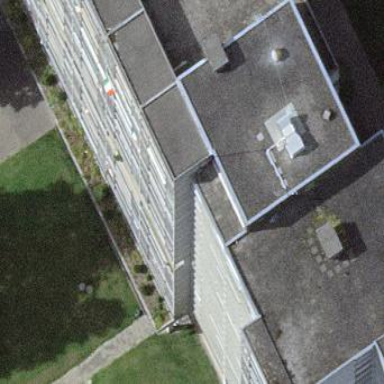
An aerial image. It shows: View of roof of building.